Aerial crown-view tile of a tropical tree (Barro Colorado Island, Panama), acquired 20250124:
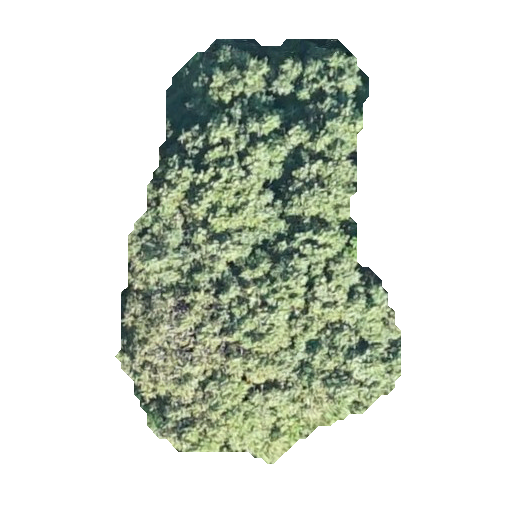
Species: Tachigali panamensis
GBIF accepted scientific name: Tachigali panamensis
Crown area: 132.037 m²